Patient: sex F, age 31
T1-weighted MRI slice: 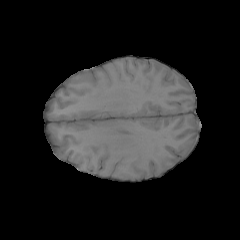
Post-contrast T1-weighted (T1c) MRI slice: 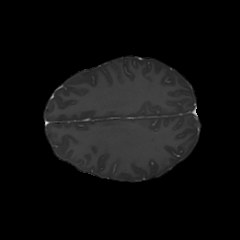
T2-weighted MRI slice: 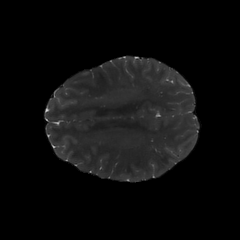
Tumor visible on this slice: yes
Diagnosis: Astrocytoma, IDH-mutant
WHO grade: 2